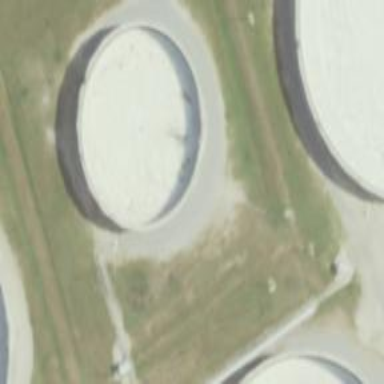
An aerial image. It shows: Storage tank which is man-made and housed in building.